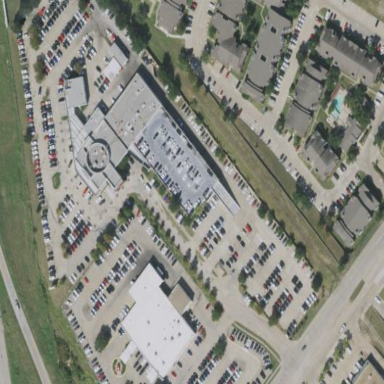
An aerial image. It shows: Car shop building.